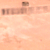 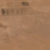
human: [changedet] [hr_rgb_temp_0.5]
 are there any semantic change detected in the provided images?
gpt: Nothing has changed in this area.